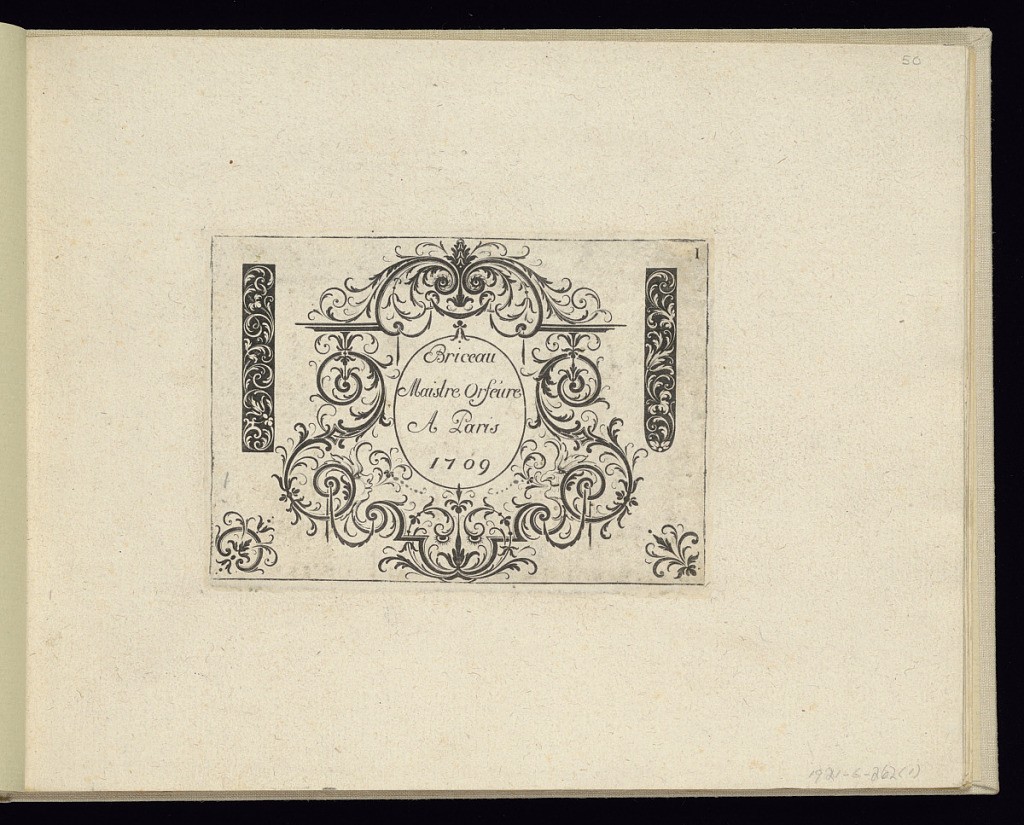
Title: Title Page
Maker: Briceau, French, 16..–17..
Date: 1709
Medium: Engraving on laid paper
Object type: Print
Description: Central field and side bands of scrolling ornamentation with the artist's name and date at center.